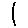
Label: line